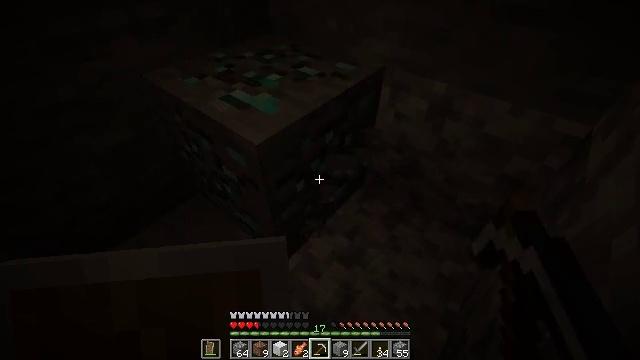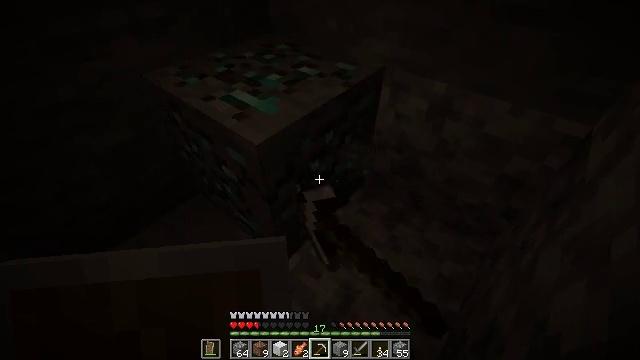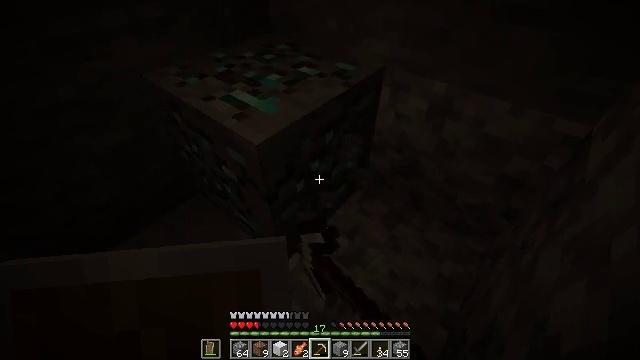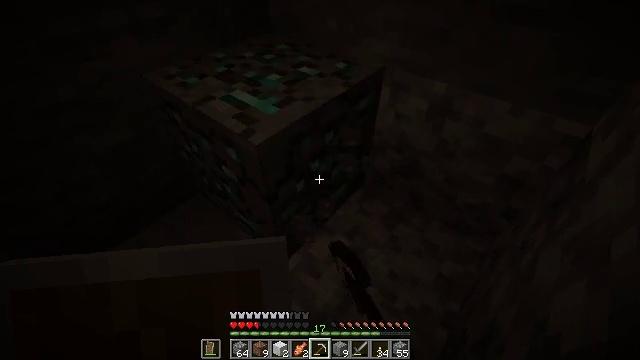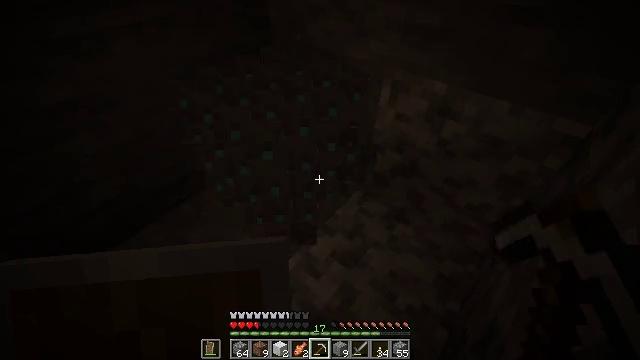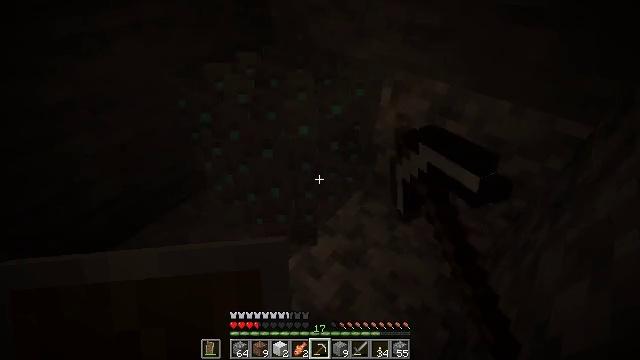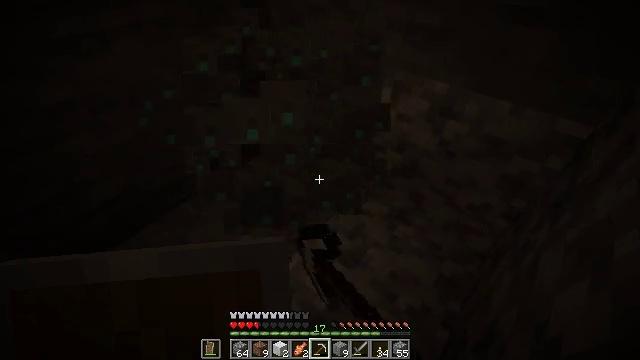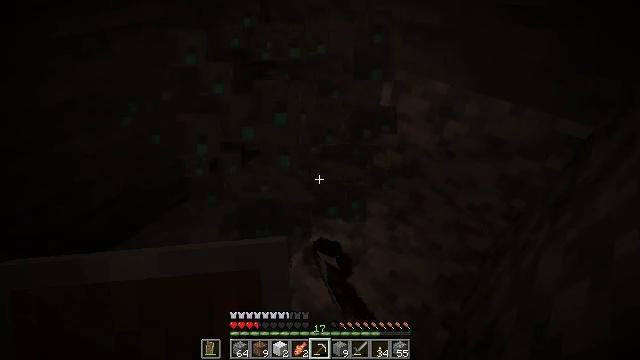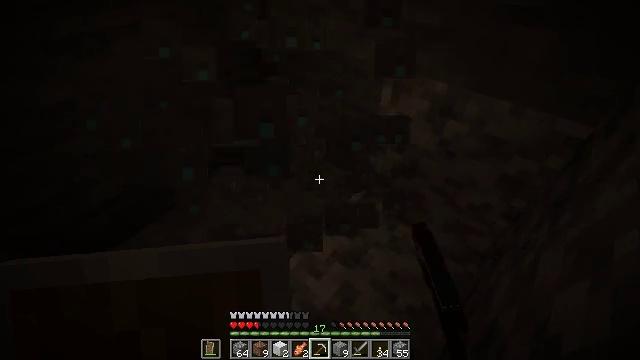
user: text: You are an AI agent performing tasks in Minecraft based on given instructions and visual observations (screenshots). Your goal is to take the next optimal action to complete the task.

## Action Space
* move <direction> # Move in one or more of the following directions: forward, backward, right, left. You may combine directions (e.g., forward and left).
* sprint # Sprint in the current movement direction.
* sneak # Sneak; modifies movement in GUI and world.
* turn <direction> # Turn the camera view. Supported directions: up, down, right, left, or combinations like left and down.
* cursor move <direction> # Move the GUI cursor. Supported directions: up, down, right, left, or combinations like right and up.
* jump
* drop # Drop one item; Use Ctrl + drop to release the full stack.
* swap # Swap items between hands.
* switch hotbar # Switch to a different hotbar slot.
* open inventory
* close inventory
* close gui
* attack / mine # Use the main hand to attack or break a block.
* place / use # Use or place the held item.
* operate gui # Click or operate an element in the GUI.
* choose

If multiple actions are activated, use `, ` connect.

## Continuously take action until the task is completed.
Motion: motion action
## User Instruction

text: Break diamond ore deep in the cave.
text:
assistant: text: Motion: attack / mine
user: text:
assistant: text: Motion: attack / mine
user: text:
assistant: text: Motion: attack / mine
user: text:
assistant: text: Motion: attack / mine
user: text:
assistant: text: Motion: attack / mine
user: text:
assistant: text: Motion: attack / mine
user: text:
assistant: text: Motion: attack / mine
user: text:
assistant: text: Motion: attack / mine
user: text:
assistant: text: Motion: attack / mine